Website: walmart
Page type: payment
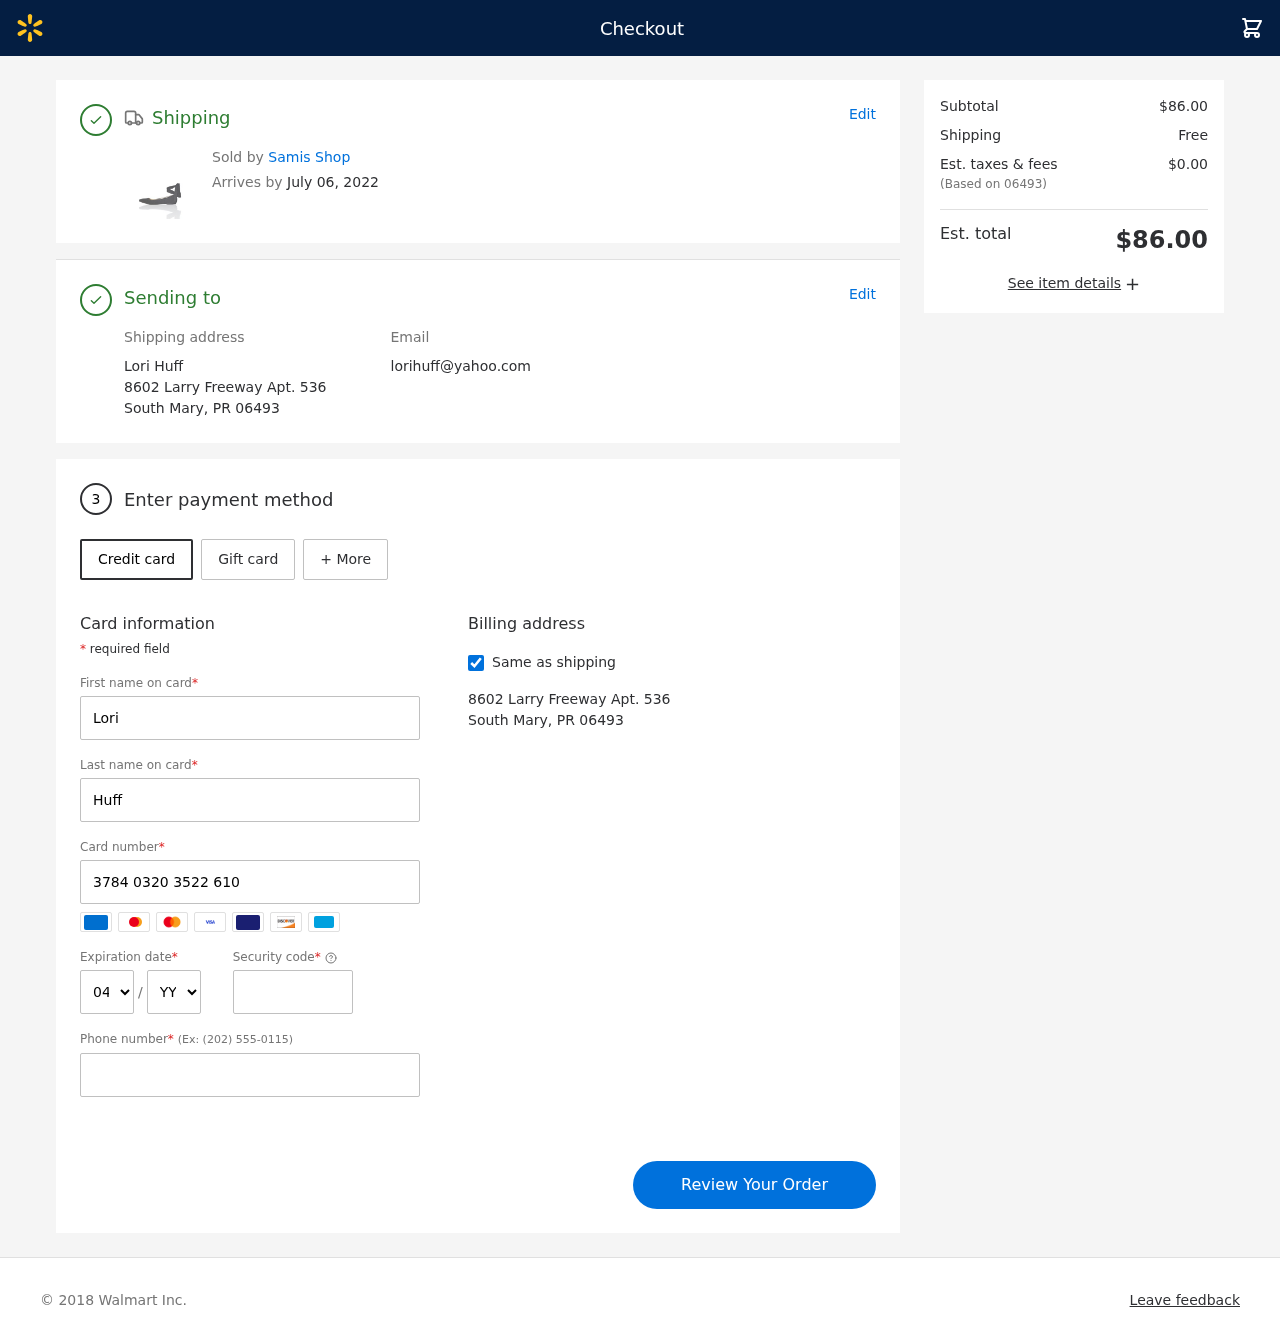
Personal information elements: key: PII_CARD_CVV
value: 4063
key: PII_CARD_EXPIRY_MONTH
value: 04
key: PII_CARD_EXPIRY_YEAR
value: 26
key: PII_CARD_NUMBER
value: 3784 0320 3522 610
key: PII_CITY_STATE_ZIP
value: South Mary, PR 06493
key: PII_EMAIL
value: lorihuff@yahoo.com
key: PII_FIRSTNAME
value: Lori
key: PII_FULLNAME
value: Lori Huff
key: PII_LASTNAME
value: Huff
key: PII_PHONE
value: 9265655621
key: PII_POSTCODE
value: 06493
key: PII_STREET
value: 8602 Larry Freeway Apt. 536
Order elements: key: ORDER_DELIVERY_DATE
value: July 06, 2022
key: ORDER_SUBTOTAL
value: $86.00
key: ORDER_SHIPPING_COST
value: Free
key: ORDER_TAX
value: $0.00
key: ORDER_TOTAL
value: $86.00